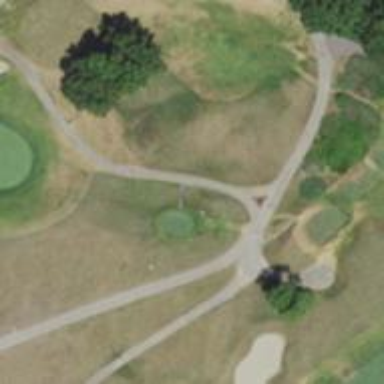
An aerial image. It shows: Pathway for golfing.